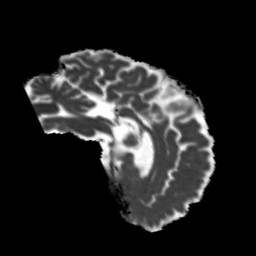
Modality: MD
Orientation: sagittal
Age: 70
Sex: male
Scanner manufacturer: siemens
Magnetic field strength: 3 T
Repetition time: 5.25 s
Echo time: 0.08 s